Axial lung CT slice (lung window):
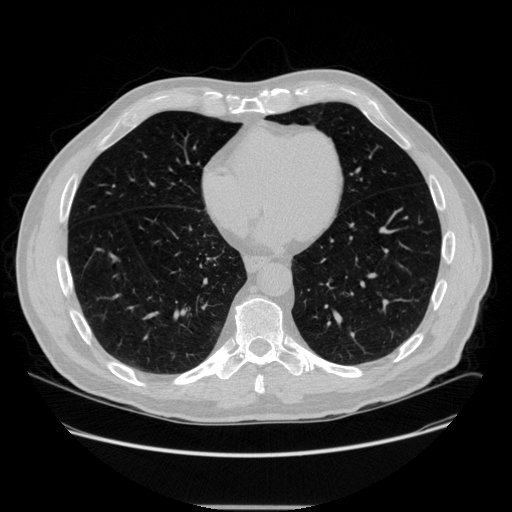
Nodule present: no